Field crop: maize
Growth stage: 2
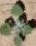
Species: chenopodium